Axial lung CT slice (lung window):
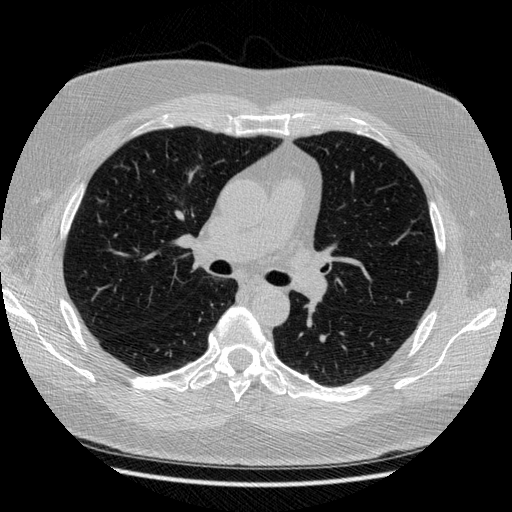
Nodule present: no